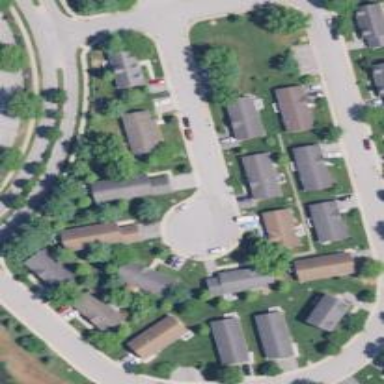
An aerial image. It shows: Sidewalk.